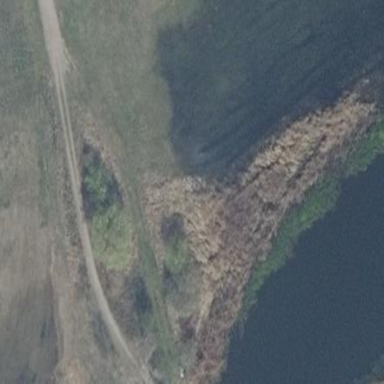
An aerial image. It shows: Wetland area dominated by reedbeds.